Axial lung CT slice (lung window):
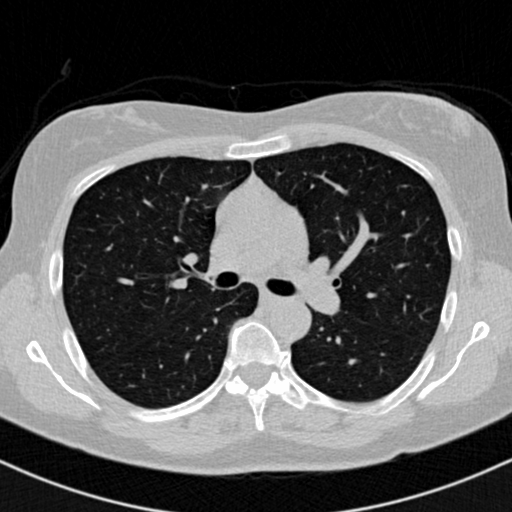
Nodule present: no